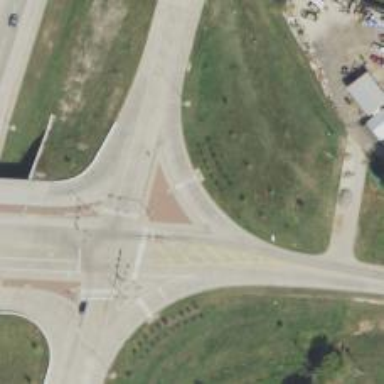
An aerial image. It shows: Secondary link road with asphalt surface.